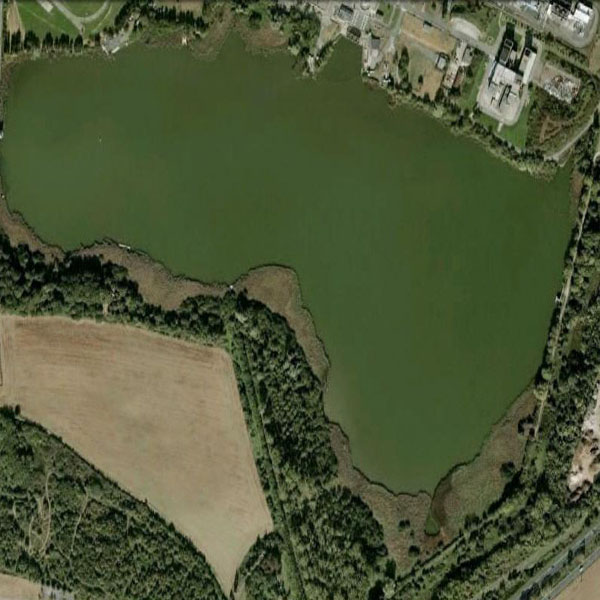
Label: Pond